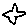
Label: star